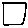
Label: square